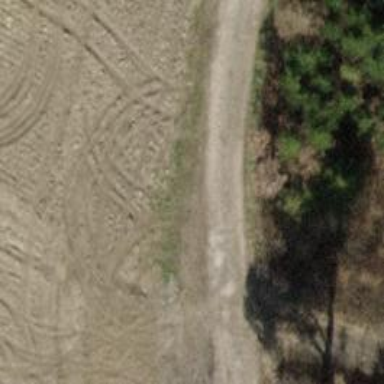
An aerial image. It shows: Road made of pebblestone meant for service vehicles.